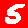
Digit: 5